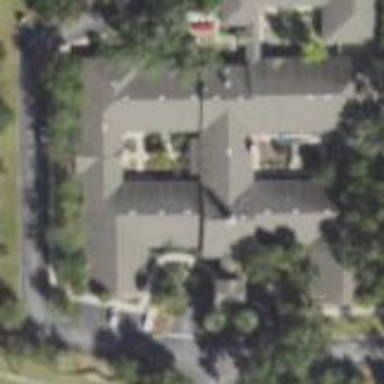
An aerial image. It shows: Nursing home building.